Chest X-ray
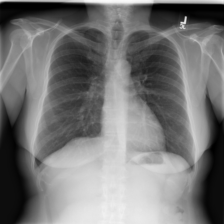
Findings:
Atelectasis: negative
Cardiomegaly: negative
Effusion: negative
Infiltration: negative
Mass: negative
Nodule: negative
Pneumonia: negative
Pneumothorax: negative
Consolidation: negative
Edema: negative
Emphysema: negative
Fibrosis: negative
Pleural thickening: negative
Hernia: negative